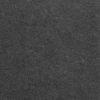
Label: dusty